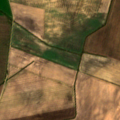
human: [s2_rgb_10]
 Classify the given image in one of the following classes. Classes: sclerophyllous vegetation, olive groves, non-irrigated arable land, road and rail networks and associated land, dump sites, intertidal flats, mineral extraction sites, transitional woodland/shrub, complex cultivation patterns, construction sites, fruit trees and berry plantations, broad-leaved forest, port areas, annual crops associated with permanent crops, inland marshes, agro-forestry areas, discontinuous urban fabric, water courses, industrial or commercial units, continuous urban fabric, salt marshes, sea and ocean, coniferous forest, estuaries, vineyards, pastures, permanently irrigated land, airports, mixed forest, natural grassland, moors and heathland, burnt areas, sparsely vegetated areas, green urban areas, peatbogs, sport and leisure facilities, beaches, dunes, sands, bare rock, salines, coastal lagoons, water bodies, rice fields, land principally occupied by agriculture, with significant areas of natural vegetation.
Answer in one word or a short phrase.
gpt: non-irrigated arable land